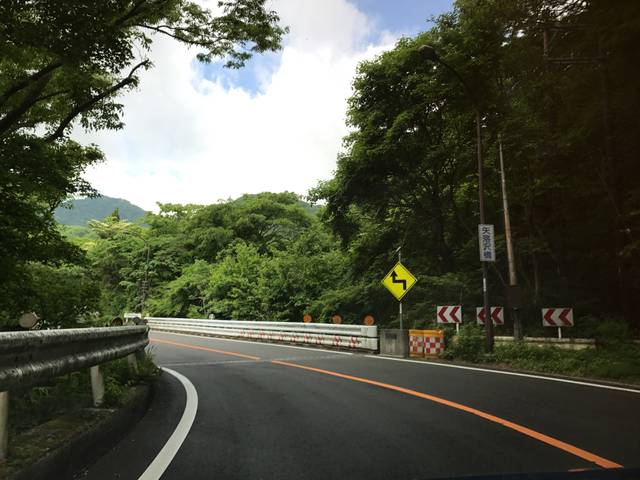
Region: Japan
Coordinates: 35.259, 139.035